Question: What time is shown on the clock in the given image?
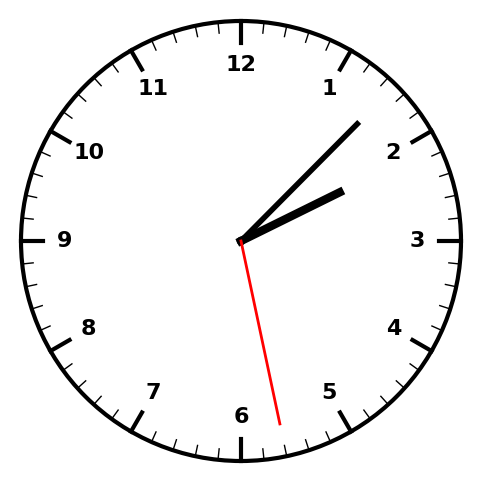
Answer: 02:07:28